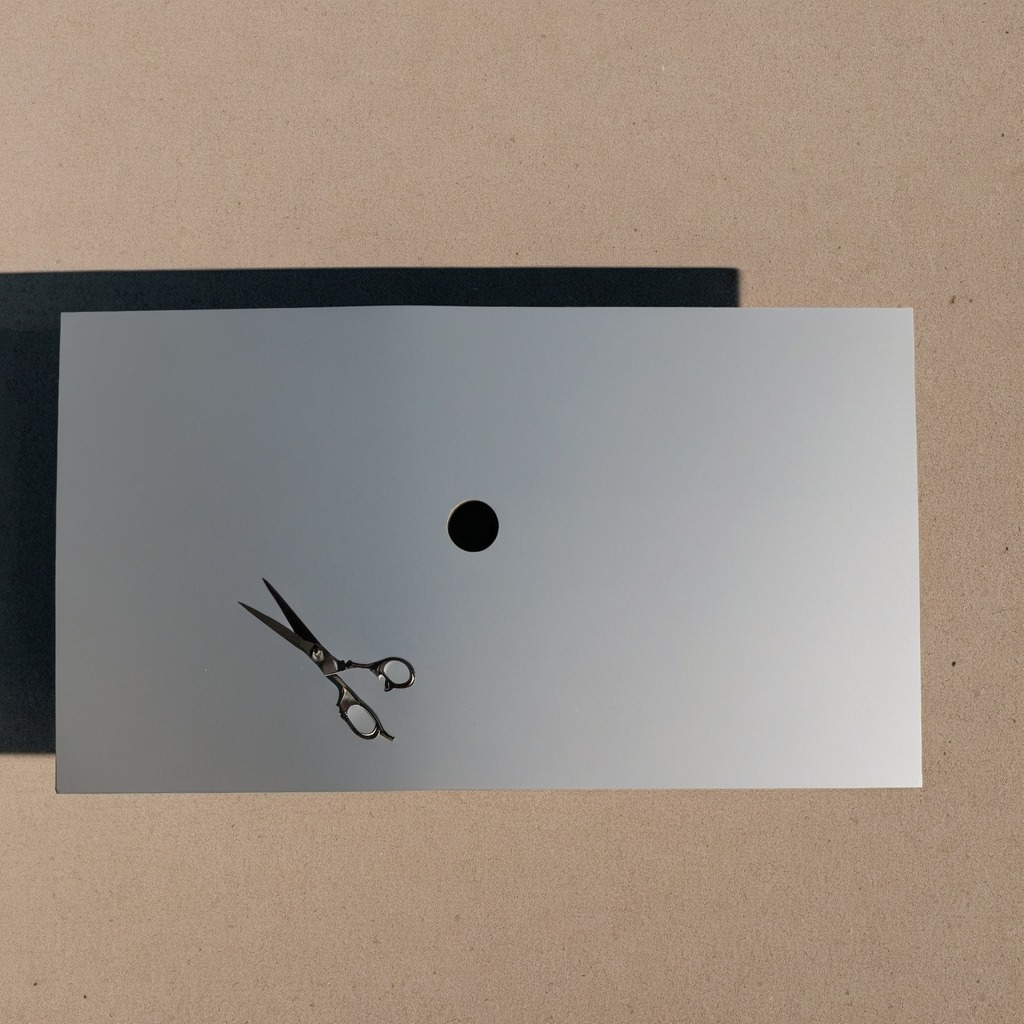
A scissor is lying on the table.